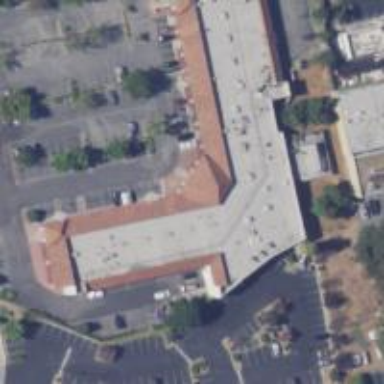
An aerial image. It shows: Healthcare clinic.